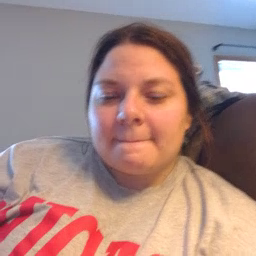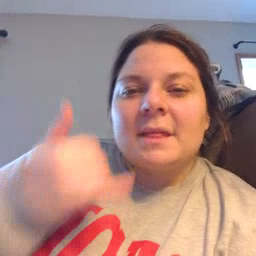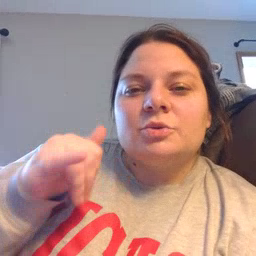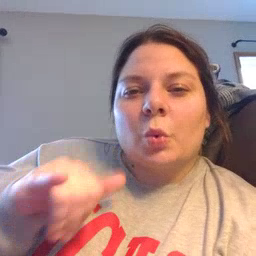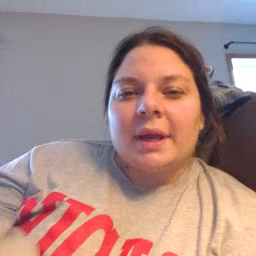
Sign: toy